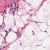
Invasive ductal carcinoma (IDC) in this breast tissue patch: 0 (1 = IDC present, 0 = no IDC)